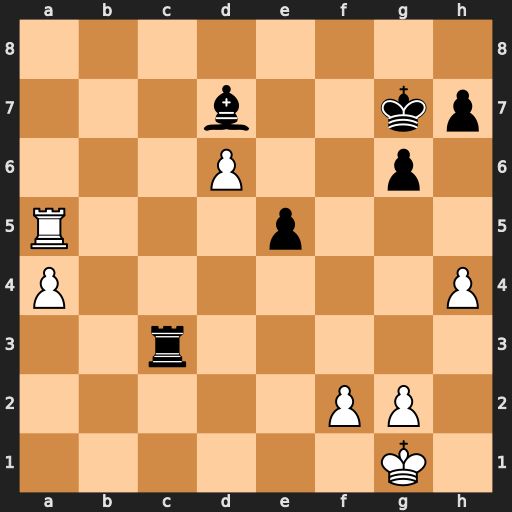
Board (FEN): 8/3b2kp/3P2p1/R3p3/P6P/2r5/5PP1/6K1
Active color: w
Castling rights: -
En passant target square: -
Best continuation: Ra7 Kf6 Rxd7